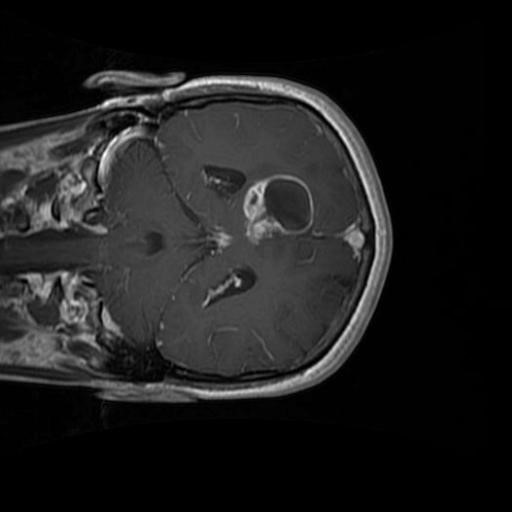
Label: brain_glioma